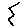
Label: zigzag